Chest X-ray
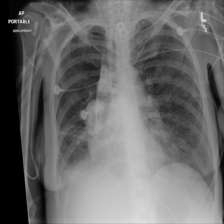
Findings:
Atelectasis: positive
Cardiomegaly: negative
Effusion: negative
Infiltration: negative
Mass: negative
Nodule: negative
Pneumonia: negative
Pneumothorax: negative
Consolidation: negative
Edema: negative
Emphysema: negative
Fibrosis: negative
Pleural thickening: negative
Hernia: negative